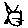
Label: cat